Field crop: tomato
Growth stage: 2
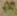
Species: solanum